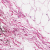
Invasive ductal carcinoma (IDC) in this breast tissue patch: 0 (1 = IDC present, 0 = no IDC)